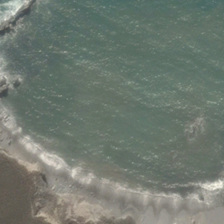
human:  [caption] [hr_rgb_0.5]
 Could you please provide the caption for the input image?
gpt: a large piece of green ocean is near a beach .

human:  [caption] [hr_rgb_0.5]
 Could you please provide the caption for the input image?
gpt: a large piece of green ocean is near a beach .

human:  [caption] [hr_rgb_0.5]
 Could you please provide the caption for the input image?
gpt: a large piece of green ocean is near a beach .

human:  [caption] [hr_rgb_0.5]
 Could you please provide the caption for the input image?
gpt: a large piece of green ocean is near a beach .

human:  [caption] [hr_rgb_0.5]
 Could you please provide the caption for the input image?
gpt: a large piece of green ocean is near a beach .